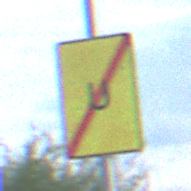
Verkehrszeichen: EndeUmleitung
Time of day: MorningAfternoon
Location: Outdoor (Nature)
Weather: PartlyCloudy
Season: NotSpecified
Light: Natural